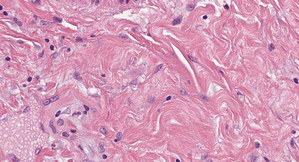
Tumor epithelial tissue: no
Tumor-associated stroma tissue: yes
Normal tissue: no